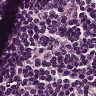
Metastatic tissue present: no